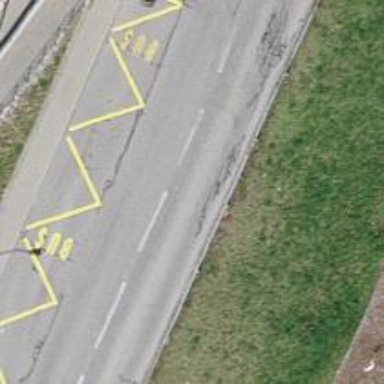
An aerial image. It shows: Bus stop with platform for public transport.